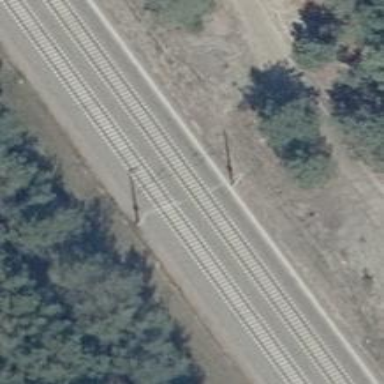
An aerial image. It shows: Milestone along the railway track with catenary mast.